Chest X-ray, PA view. Patient: 60 years old, sex F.
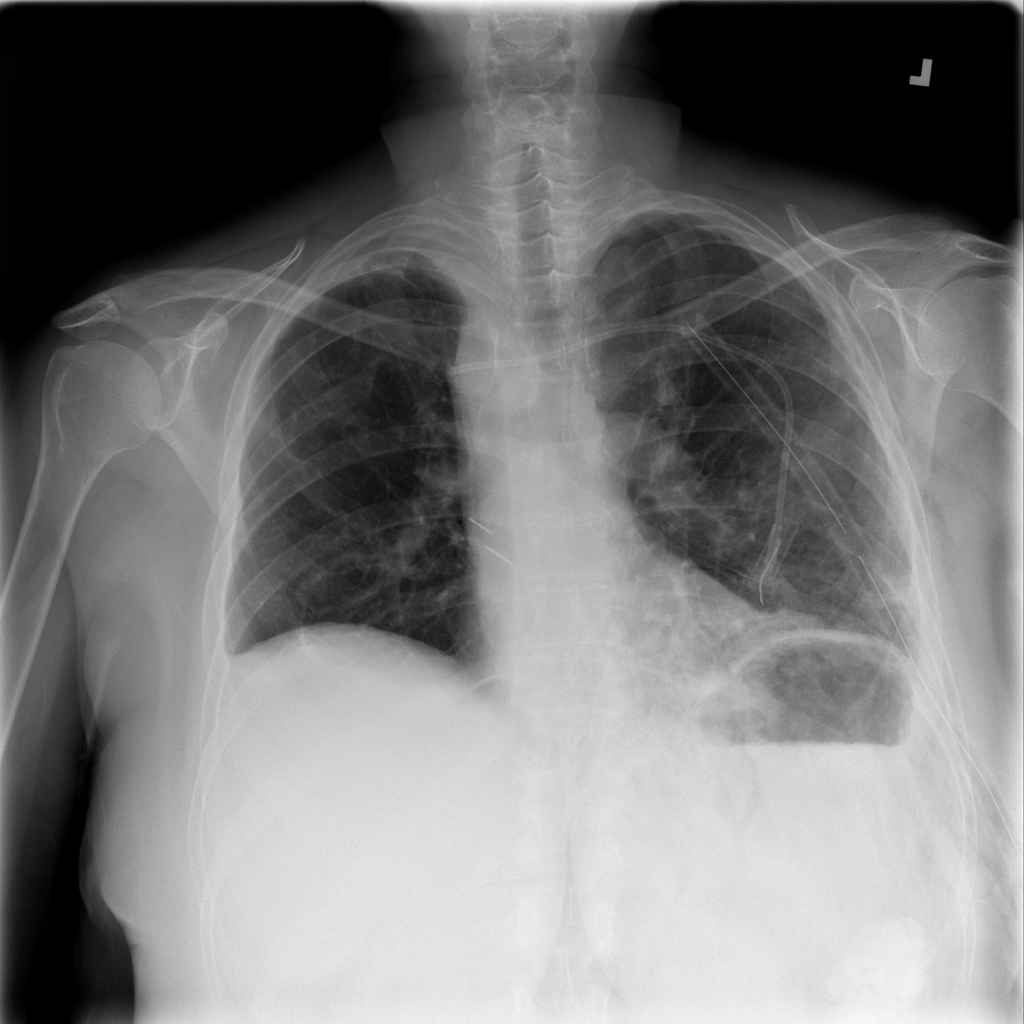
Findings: Infiltration, Pleural_Thickening